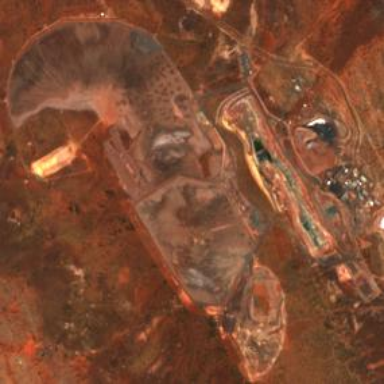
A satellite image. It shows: Industrial quarry mine.